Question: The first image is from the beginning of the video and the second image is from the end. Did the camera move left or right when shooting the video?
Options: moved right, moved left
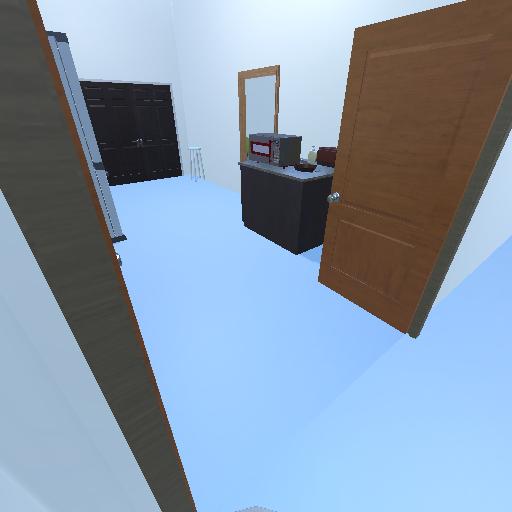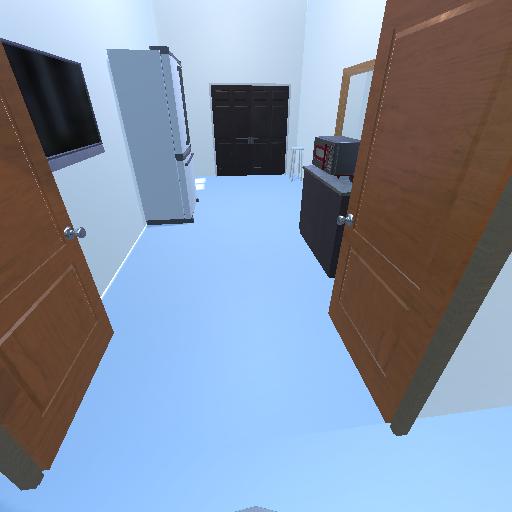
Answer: moved right